Question: maybe some of you know that there are GPS tools out there that are used in Motorsports. A lot of them deliver the following function: If you drive with your car and you press a button at a certain point this GPS Coordinate will be stored and every time you drive over this coordinate a LapTime will be stored. For a small application a need a similar function. But here is my problem: Since you will never hit the exact Coordinate twice these tools store the coordinates of a Line and if you hit one of the coordinates of this line the Lap is finished. How do I calculate such a line? If you look at my Picture, the red dot is the coordinate where the user hits the button to start a lap and the green Line is what the device stores and uses as a virtual finish line and not only the Coordinate where the red dot is. Any Idea how I can calculate such a line? I really don't get it since the line is never ideal directed to north or south.

Thank you very much
twickl
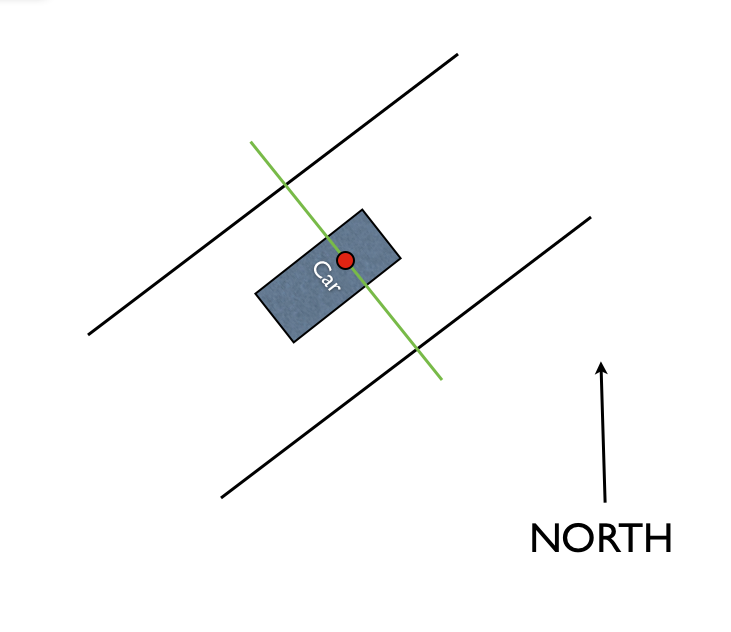
Answer: You can "see" on which side of the line the car is.
You can take a look at <URL> previous stackoverflow question. However, you should keep in mind that GPS accuracy varies by 5-50 metres, and also the speed at which the car is moving might introduce further error to such model.